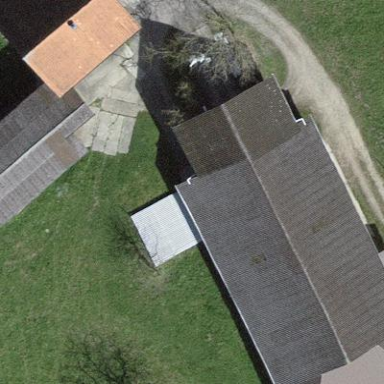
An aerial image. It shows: Farmyard area.